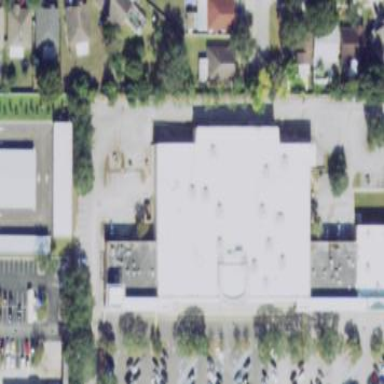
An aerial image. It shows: Building that houses fitness center.